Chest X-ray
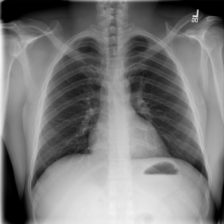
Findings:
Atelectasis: negative
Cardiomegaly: negative
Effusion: negative
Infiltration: negative
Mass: negative
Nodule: negative
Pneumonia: negative
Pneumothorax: negative
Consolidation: negative
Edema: negative
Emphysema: negative
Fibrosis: negative
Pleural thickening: negative
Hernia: negative